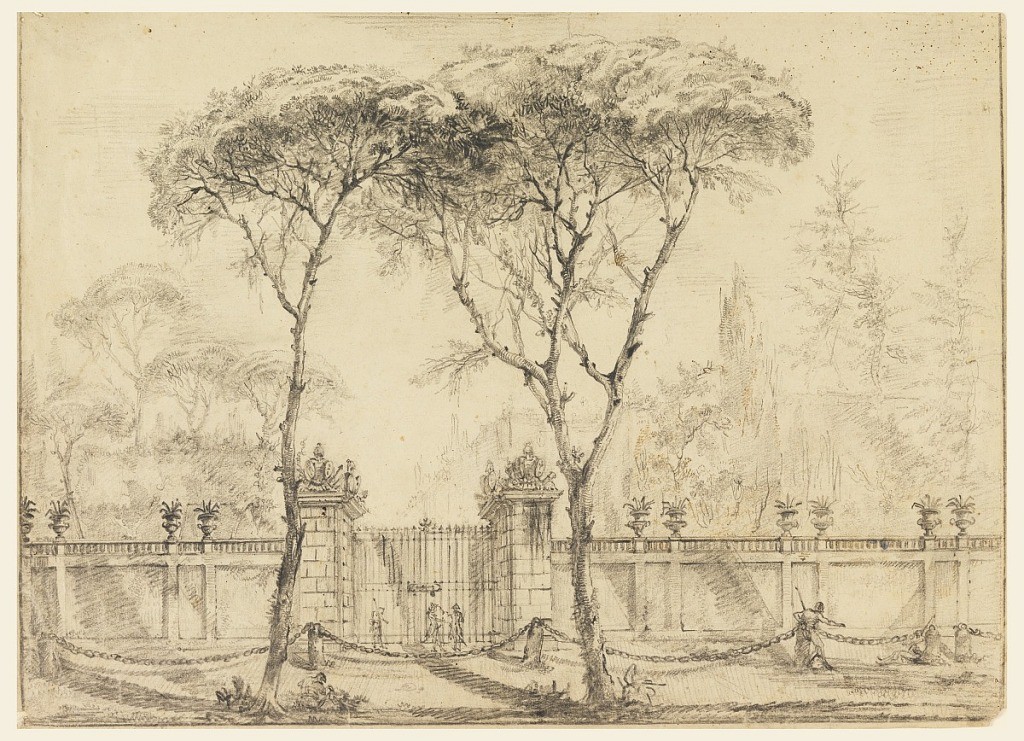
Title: At the gate of a villa
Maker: Carlo Marchionni, Italian, 1702–1786
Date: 1770–86
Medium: Black crayon on laid paper
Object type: Drawing
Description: Closed gateway in the wall of a park. A big chain fastened upon stone pillars obstructs the approach. Between it and the gate two gentlemen or soldiers and a beggar. Four other beggars are sitting or lying and standing in the foreground.